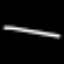
Label: line